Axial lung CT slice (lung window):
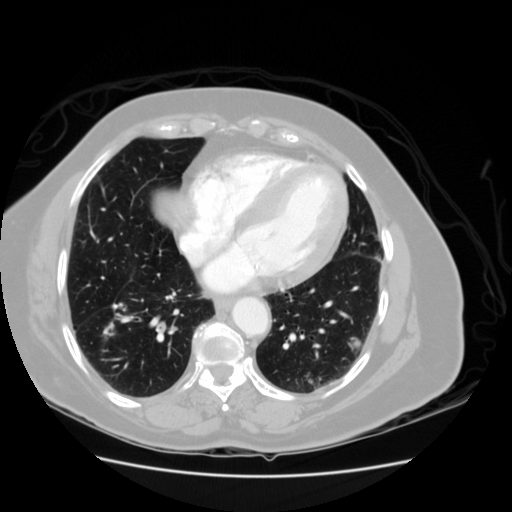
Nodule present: yes
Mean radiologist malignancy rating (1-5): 5